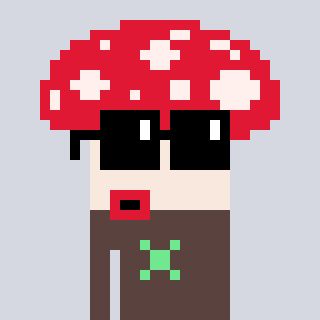
a pixel art character with square black sunglasses, a mushroom-shaped head and a darkbrown-colored body on a cool background